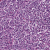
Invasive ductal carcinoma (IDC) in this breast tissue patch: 1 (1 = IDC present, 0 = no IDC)